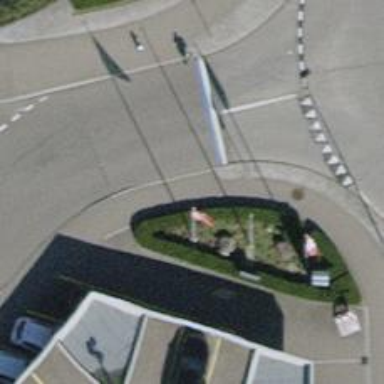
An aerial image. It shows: Kerb barrier.